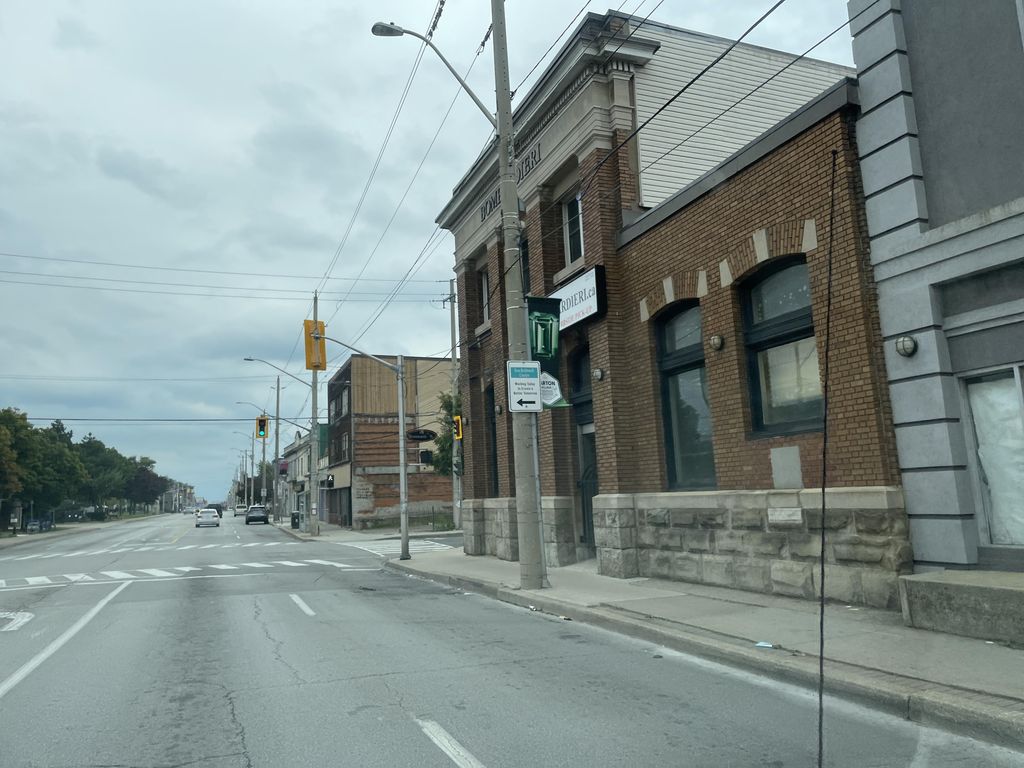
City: hamilton